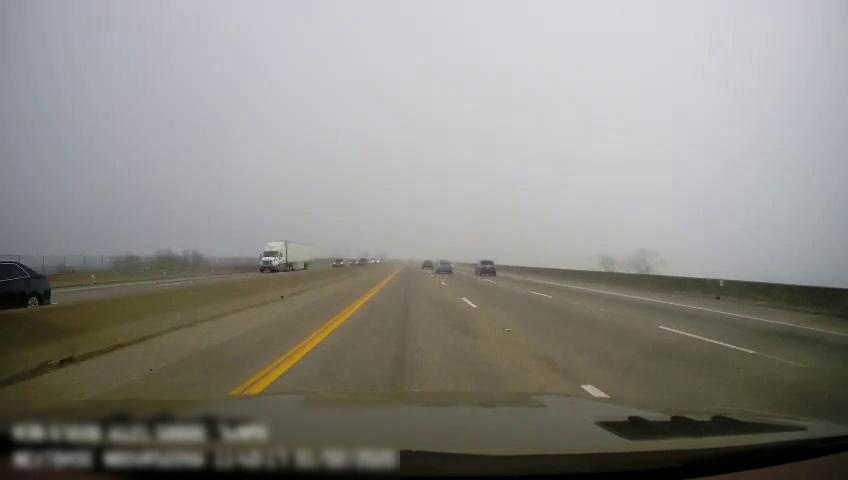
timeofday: Day
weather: Cloudy
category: Drivable Space
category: Drivable Space
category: Vehicles | Truck
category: Vehicles | Car
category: Vehicles | Car
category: Vehicles | SUV
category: Vehicles | Car
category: Vehicles | Car
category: Vehicles | Car
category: Lanes | Current Lane
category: Lanes | Current Lane
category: Lanes | Alternate Lane
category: Lanes | Alternate Lane
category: Lanes | Alternate Lane
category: Lanes | Opposite Lane
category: Lanes | Opposite Lane